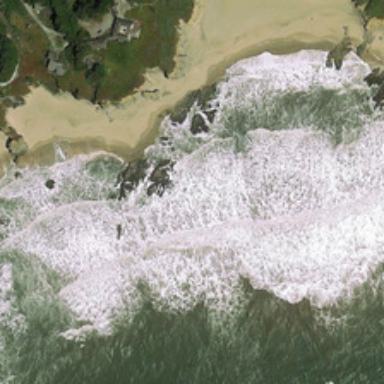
Many white waves are in an ocean near a beach and some green trees .